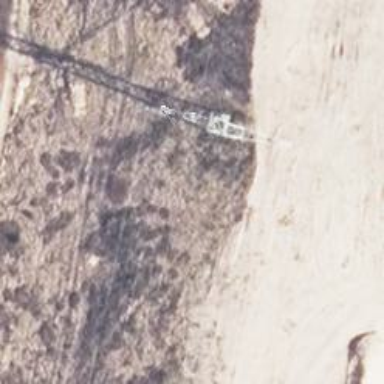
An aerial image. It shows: Power line in the image.